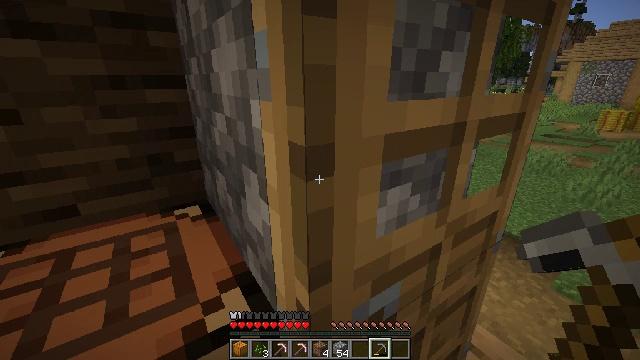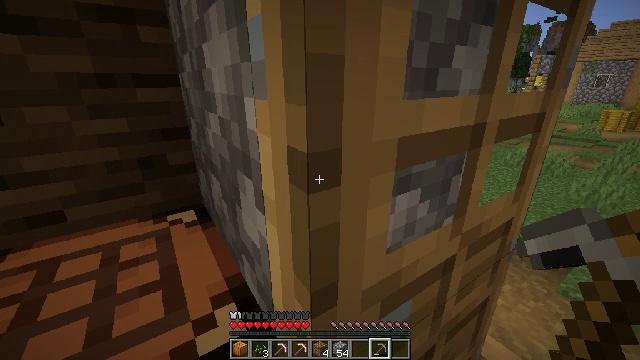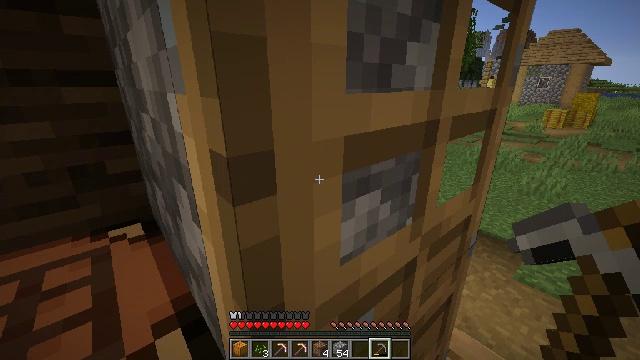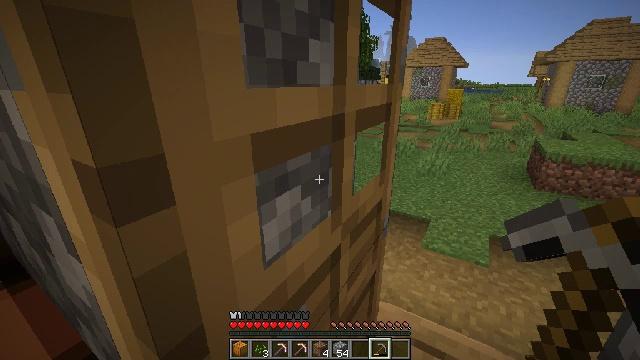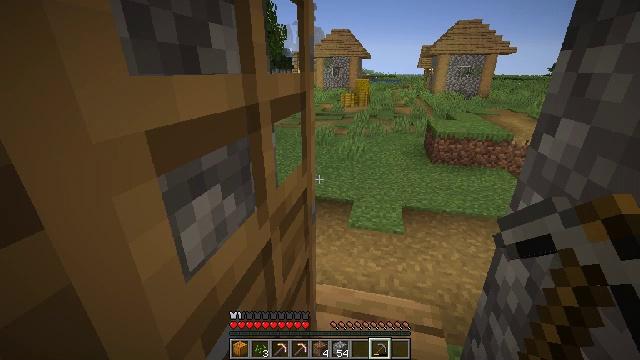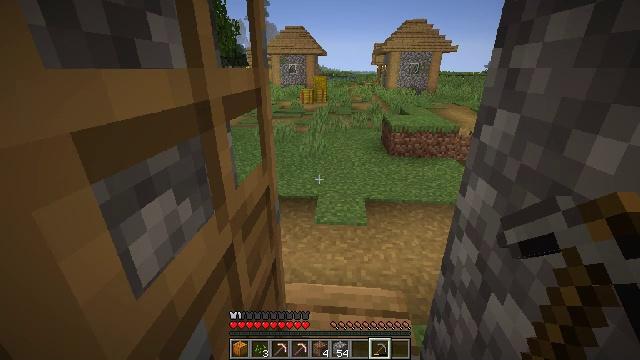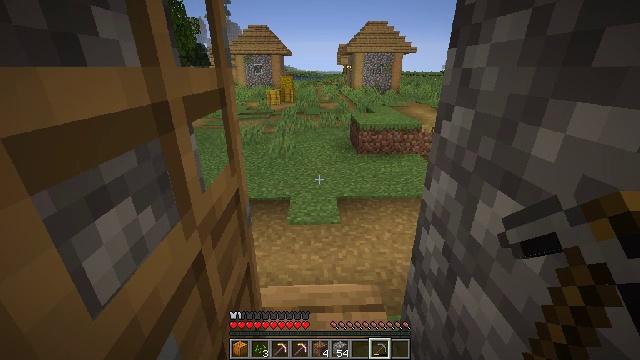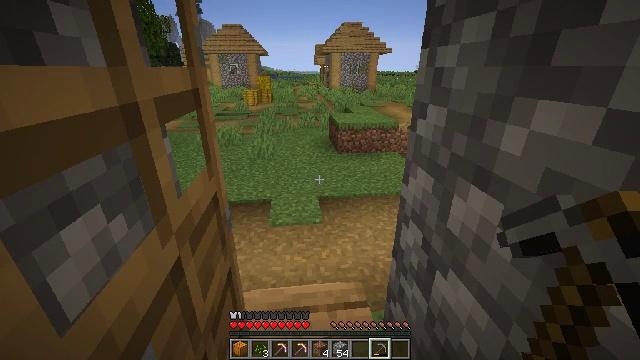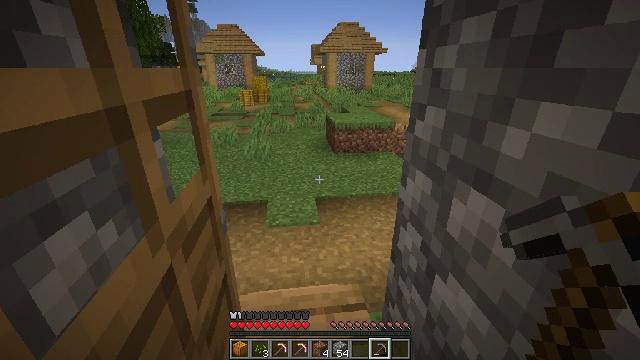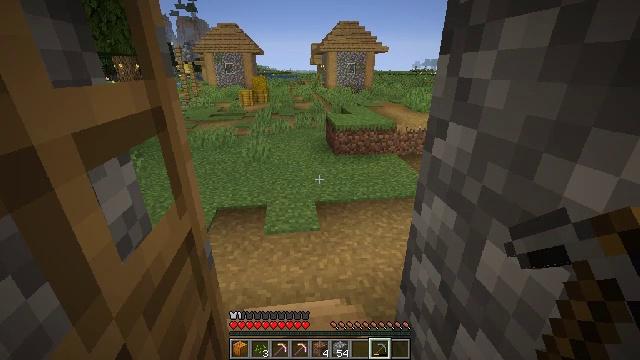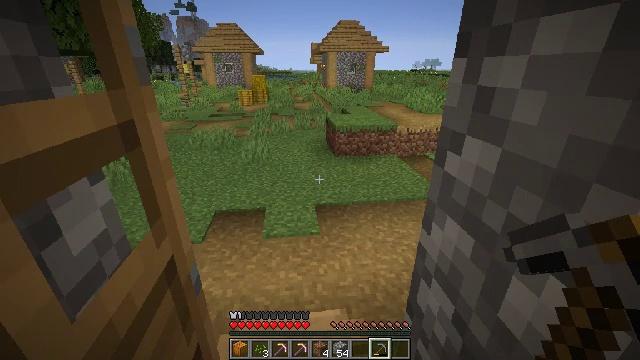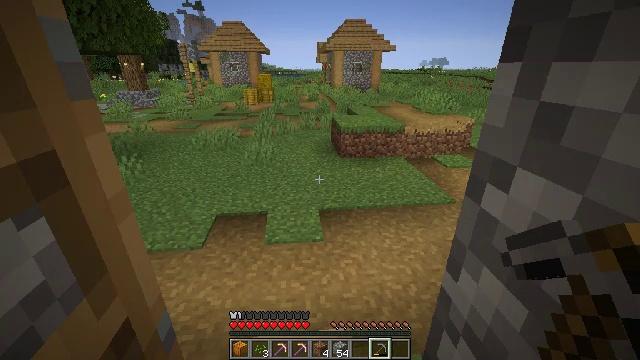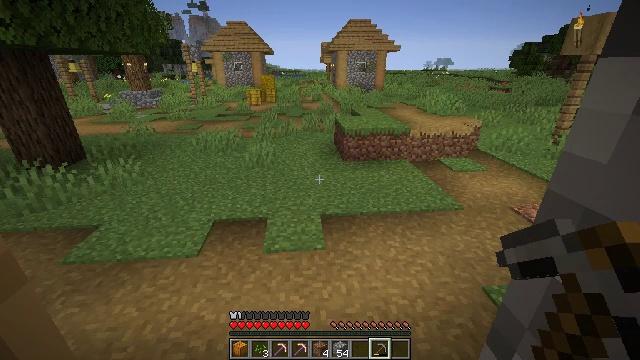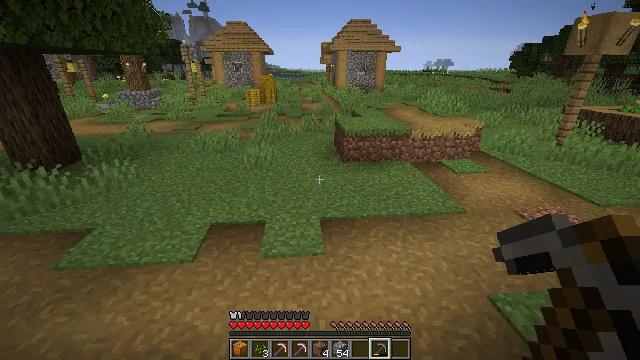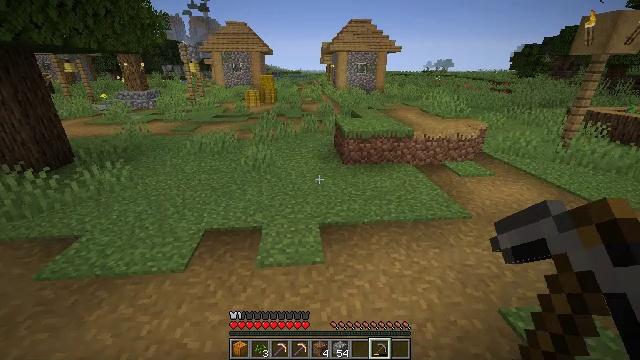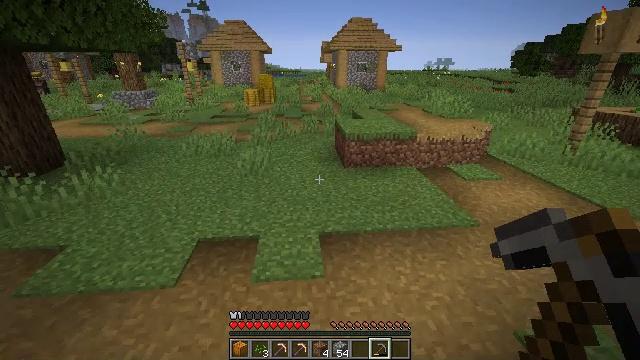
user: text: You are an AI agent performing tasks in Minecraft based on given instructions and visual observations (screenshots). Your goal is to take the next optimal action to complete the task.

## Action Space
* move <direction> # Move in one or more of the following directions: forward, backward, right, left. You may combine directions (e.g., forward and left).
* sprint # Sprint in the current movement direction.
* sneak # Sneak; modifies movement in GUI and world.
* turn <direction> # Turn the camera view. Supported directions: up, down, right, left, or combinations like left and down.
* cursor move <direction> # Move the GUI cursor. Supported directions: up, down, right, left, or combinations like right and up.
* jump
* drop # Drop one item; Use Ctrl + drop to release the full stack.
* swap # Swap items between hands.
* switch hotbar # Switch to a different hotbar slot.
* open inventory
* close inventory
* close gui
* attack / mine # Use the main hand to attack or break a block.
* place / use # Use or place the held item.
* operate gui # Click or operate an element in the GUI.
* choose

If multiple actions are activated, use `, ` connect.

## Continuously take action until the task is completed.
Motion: motion action
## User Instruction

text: Collect oak log for crafting.
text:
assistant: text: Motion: no_op
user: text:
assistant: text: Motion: turn right
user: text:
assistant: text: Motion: turn right
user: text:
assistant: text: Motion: turn right and down
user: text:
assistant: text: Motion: turn right
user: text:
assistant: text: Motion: turn right
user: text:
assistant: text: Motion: turn right
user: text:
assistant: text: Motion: move forward
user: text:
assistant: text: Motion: move forward
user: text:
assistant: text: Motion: move forward
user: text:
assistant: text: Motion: move forward, turn left
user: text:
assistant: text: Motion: move forward
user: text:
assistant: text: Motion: move forward
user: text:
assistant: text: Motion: move forward
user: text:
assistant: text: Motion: move forward
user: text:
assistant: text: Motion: move forward
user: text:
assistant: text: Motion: move forward
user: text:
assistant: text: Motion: move forward
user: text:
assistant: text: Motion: move forward
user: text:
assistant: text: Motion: move forward, turn up
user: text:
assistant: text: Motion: move forward, turn left and up
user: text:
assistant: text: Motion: move forward, turn left and up
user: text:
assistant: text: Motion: move forward, turn left and up
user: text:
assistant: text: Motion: move forward, turn left and up
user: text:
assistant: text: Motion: move forward, turn left and up
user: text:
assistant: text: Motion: move forward
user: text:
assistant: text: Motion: move forward
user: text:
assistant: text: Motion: move forward
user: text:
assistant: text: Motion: move forward
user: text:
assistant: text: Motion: move forward